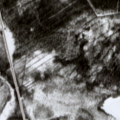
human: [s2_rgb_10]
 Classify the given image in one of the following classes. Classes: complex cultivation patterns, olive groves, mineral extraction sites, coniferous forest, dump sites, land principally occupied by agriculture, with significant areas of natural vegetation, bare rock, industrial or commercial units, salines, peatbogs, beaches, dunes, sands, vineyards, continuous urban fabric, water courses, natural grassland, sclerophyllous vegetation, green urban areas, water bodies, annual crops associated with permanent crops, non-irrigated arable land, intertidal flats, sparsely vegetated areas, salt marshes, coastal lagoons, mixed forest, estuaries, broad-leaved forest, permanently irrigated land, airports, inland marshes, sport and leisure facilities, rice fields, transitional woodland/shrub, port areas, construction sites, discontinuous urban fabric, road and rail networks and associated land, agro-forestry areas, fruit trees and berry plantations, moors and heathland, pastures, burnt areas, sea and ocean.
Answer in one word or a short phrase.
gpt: coniferous forest, mixed forest, transitional woodland/shrub, peatbogs